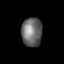
Tissue: prostate
Cell type: T cells
Senescence score: 0.261
Nuclear area (px): 591
Mean DAPI intensity: 104.844